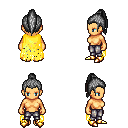
a pixel art fantasy rpg character, female body template, human, tanned skin, yellow tattered cape, metal pants, gray long topknot hairstyle, gold boots, four views (front, back, left, right), 2x2 character sprite sheet, small pixel art, hard edges, no anti-aliasing